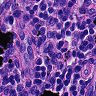
Metastatic tissue present: yes